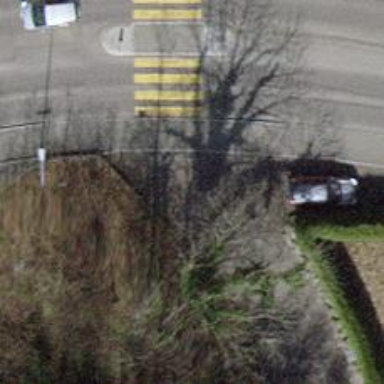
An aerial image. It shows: Bollard barrier.